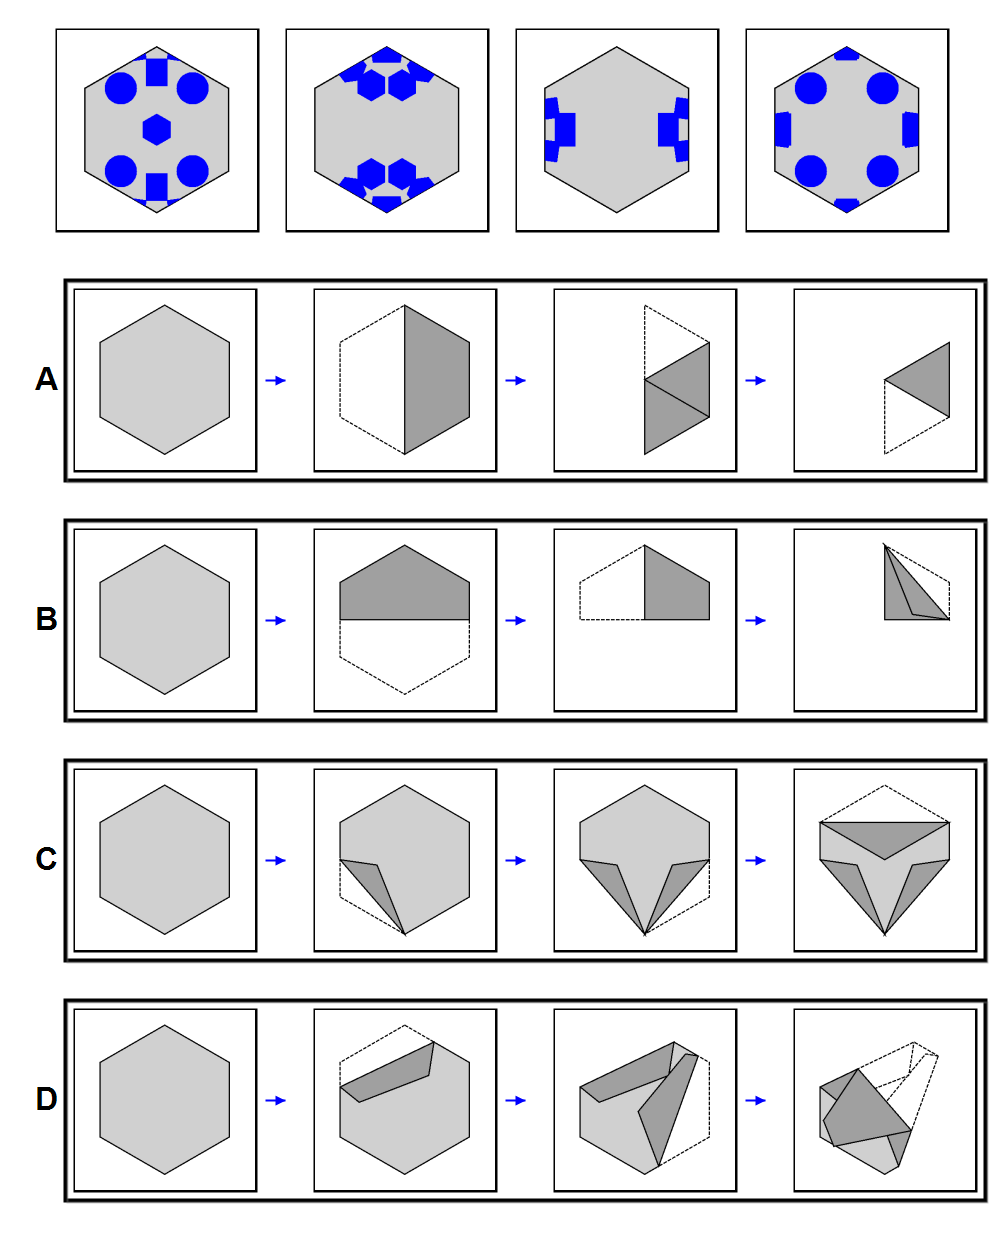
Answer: B